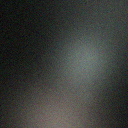
Screen state: off